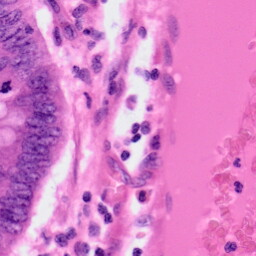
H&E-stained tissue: Colon